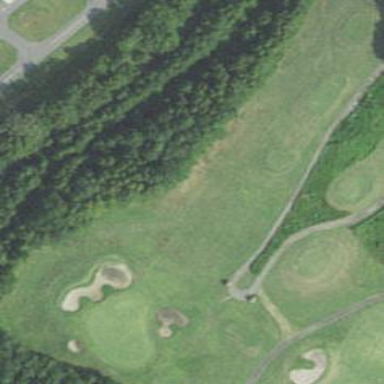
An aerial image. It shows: Golf pitch.